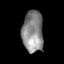
Tissue: skin
Cell type: Epithelial cells
Senescence score: 0.2645
Nuclear area (px): 857
Mean DAPI intensity: 136.639